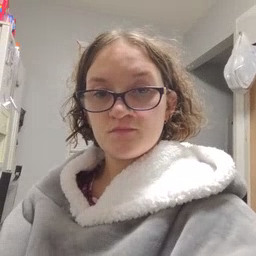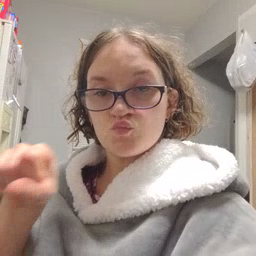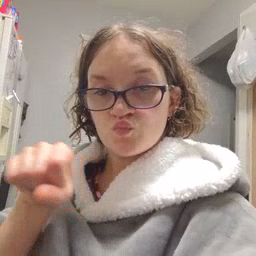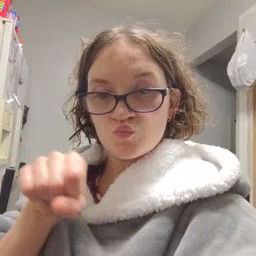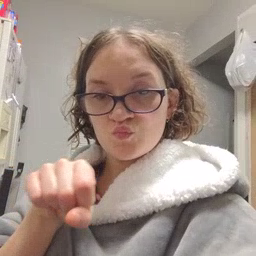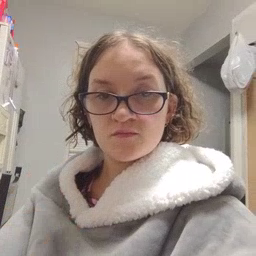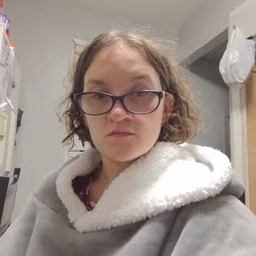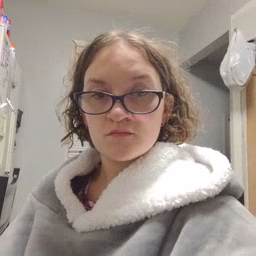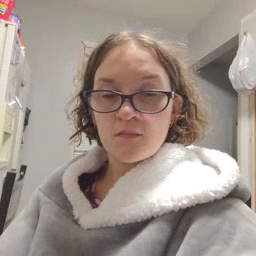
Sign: shoe